Field crop: maize
Growth stage: 1
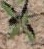
Species: atriplex